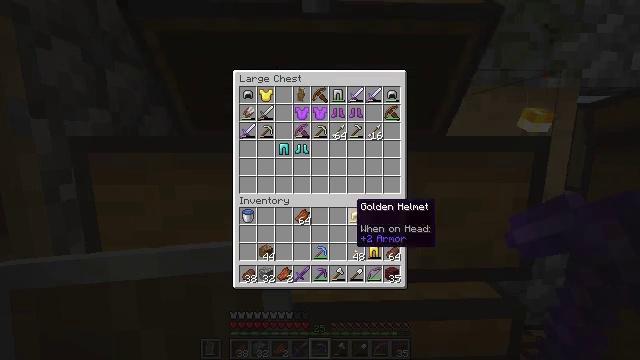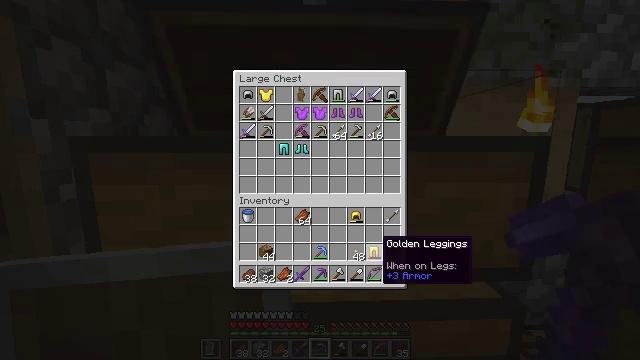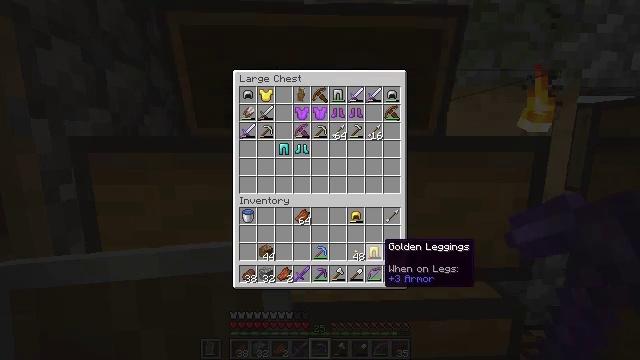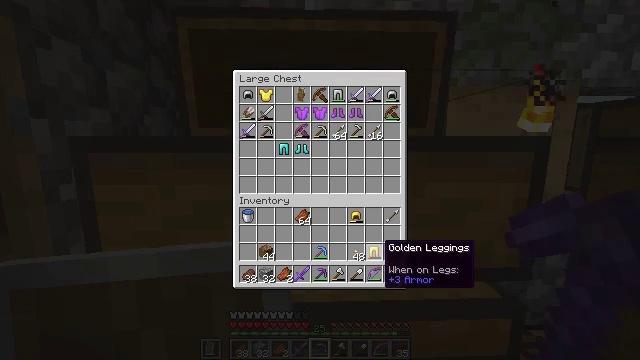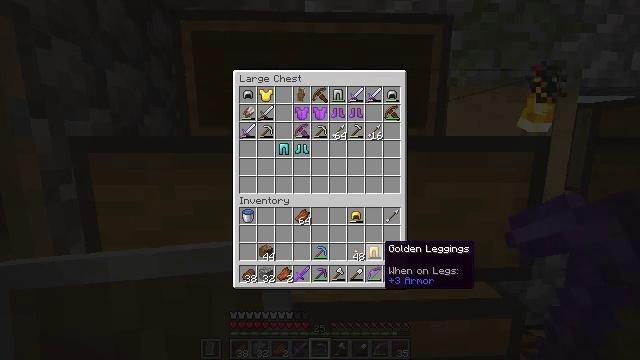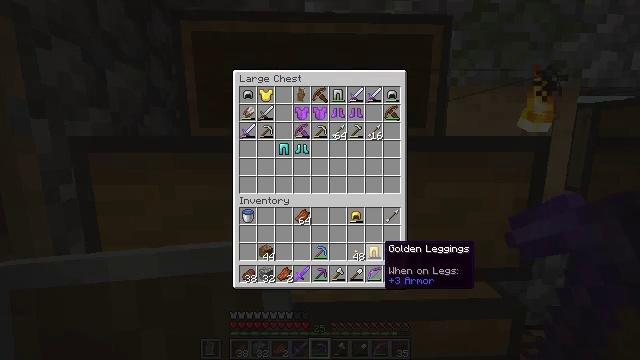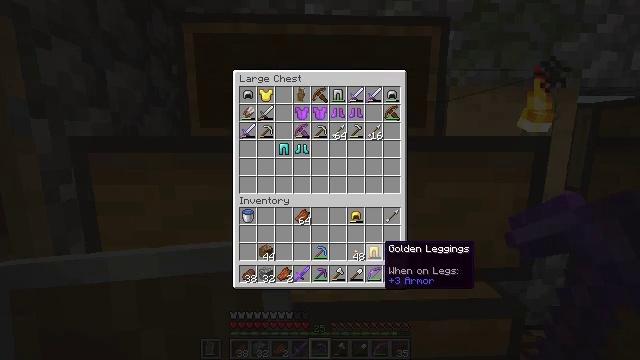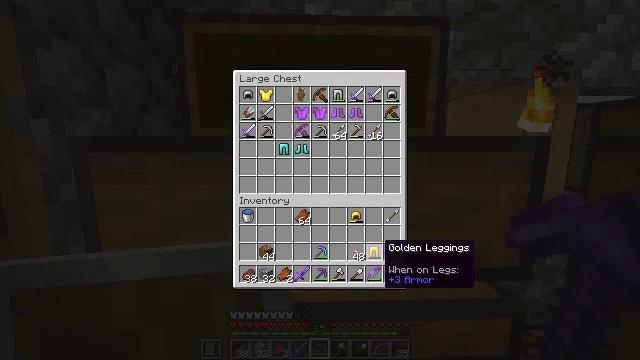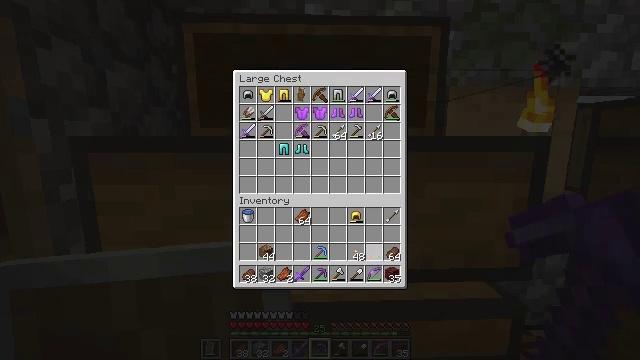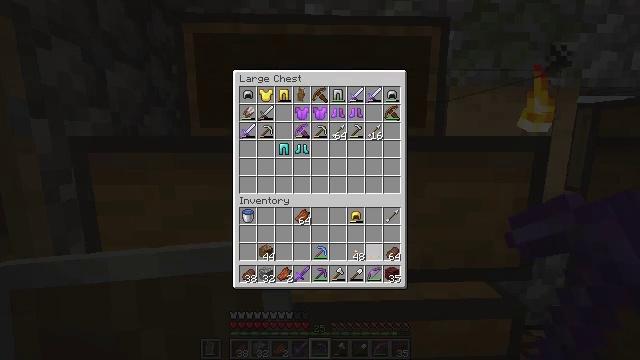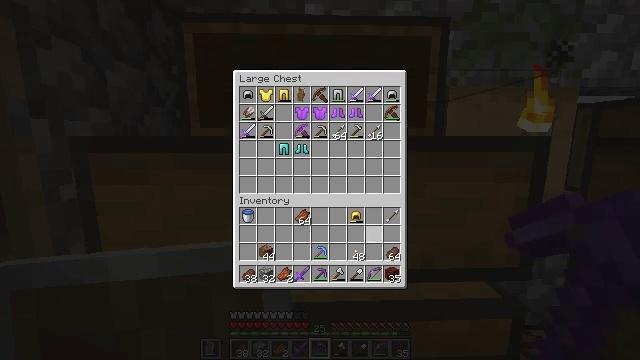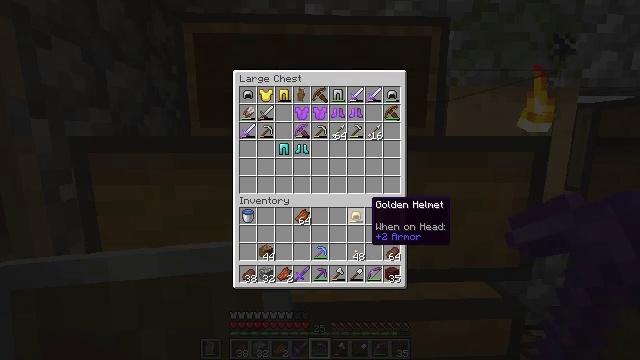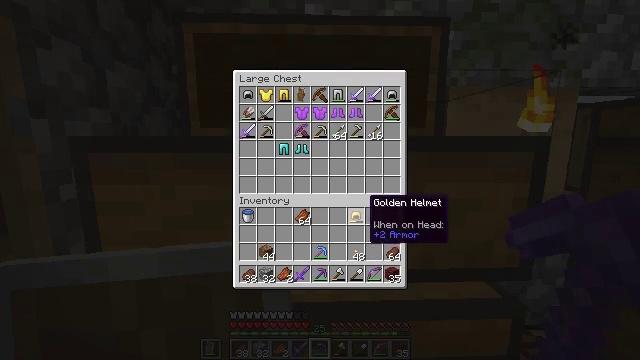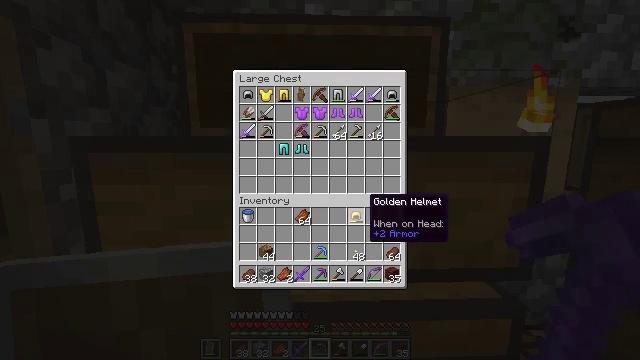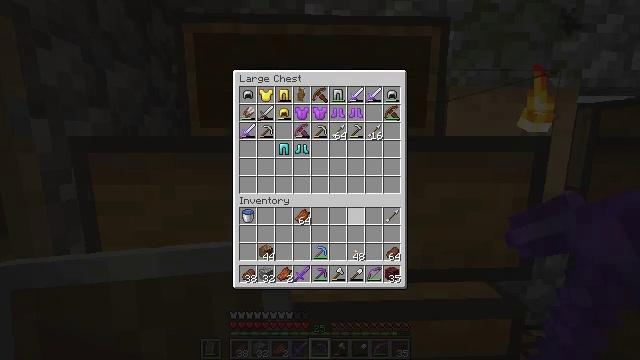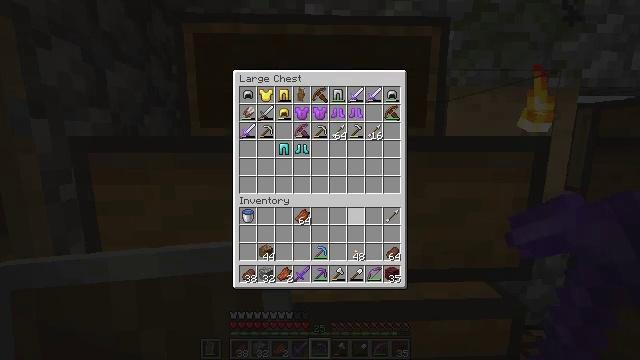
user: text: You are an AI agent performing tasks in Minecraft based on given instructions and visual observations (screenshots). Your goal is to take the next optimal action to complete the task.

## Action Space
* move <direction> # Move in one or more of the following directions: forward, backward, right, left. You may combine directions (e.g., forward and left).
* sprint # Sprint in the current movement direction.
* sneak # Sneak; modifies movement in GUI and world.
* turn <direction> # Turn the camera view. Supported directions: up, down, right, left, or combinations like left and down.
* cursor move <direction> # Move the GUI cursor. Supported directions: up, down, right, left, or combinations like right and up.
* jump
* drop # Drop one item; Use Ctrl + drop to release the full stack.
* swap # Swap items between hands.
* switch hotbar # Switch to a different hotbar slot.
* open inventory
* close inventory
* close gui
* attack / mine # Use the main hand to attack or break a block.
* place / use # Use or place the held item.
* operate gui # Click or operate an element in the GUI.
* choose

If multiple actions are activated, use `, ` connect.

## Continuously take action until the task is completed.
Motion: motion action
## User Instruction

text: Upgrade to a netherite chestplate using a smithing table and a netherite ingot.
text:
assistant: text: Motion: sneak, turn right and down
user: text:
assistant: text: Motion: sneak
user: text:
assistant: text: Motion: sneak
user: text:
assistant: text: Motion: sneak
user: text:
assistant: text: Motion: sneak
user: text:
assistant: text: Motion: sneak
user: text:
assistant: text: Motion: sneak
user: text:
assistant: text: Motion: sneak, use / place
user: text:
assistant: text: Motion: sneak, use / place
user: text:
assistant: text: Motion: sneak, turn up
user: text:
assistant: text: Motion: sneak, turn left and up
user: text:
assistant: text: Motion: sneak
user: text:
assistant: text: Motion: sneak
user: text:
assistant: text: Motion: sneak, use / place
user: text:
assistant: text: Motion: sneak, use / place
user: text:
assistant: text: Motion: sneak
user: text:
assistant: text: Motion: sneak
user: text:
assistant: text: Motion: sneak
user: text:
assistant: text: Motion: no_op
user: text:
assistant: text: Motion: no_op
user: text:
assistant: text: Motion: no_op
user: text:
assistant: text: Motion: no_op
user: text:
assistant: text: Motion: no_op
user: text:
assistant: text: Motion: no_op
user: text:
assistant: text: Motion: no_op
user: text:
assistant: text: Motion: no_op
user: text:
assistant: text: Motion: no_op
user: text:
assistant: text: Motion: no_op
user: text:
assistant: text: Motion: no_op
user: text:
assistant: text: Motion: no_op